Interaction volume radius: 5 \u00c5
Interaction volume height: 15 \u00c5
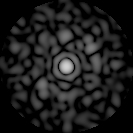
Disorder parameter: 0.7389